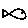
Label: fish